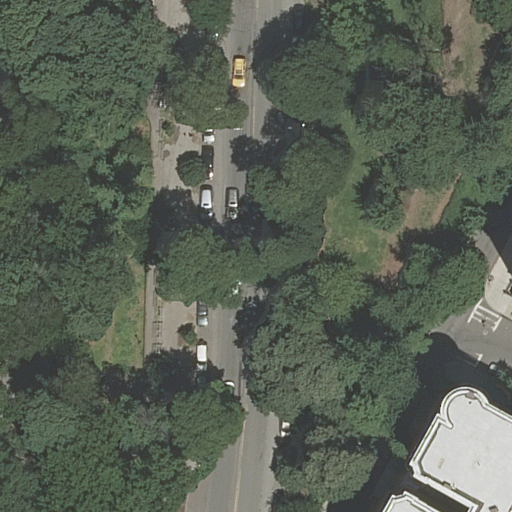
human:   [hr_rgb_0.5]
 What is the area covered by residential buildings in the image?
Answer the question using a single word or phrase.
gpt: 678m2

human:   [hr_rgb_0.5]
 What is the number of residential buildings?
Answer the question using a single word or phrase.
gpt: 1

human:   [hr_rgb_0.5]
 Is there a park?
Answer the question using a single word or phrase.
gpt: yes

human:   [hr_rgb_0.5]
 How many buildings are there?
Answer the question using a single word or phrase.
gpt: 1

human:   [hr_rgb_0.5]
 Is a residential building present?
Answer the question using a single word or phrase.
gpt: yes

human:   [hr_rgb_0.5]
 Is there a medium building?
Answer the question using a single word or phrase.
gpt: no

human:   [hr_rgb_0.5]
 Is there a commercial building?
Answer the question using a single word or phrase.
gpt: no

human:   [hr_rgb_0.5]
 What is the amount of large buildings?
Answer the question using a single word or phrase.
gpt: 1

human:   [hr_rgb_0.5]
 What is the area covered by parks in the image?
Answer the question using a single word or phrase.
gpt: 3958m2

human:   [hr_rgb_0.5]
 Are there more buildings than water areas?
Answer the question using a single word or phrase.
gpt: yes

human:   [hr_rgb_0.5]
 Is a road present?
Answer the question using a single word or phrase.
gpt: yes

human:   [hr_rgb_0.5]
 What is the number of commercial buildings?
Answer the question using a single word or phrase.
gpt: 0

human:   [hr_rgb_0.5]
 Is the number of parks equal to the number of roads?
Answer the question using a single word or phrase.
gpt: no

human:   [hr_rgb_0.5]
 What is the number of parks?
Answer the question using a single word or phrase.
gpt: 1

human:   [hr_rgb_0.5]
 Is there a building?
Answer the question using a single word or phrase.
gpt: yes

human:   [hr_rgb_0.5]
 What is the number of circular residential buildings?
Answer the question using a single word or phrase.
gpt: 0

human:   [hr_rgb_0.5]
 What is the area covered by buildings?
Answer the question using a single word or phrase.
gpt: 678m2

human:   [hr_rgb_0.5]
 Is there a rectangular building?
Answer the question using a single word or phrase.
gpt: no

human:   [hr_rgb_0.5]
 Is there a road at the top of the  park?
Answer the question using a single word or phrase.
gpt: no

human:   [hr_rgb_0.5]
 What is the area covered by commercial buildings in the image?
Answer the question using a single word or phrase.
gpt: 0m2

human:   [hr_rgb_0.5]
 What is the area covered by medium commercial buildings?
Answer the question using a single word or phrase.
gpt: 0m2

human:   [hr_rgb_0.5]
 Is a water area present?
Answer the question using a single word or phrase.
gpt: no

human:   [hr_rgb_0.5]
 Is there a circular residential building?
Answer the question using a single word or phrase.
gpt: no

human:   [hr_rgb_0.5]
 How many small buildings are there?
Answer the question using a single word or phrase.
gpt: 0

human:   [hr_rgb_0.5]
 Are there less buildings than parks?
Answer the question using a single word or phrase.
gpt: no

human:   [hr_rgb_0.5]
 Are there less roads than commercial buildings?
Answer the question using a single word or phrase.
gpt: no

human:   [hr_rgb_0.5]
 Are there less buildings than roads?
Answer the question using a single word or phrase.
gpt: yes

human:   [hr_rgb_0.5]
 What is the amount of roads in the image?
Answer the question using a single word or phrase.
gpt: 4

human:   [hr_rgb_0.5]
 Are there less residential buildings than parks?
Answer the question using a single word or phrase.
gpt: no

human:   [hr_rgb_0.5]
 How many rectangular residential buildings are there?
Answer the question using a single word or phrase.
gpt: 0

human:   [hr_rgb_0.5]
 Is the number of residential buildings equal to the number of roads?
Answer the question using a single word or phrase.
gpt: no

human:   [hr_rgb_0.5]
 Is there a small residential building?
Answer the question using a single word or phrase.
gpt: no

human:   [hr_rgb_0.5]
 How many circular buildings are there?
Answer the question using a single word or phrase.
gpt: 0

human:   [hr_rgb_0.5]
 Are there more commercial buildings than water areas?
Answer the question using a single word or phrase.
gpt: no

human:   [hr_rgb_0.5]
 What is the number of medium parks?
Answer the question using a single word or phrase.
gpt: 0

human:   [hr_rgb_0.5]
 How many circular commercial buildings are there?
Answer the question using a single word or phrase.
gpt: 0

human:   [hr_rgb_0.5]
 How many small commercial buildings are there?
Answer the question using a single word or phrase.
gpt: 0

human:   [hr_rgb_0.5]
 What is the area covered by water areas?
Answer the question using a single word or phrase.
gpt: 0m2

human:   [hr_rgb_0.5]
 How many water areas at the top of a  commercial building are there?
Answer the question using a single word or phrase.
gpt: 0

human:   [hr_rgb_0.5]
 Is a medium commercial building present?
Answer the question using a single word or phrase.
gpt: no

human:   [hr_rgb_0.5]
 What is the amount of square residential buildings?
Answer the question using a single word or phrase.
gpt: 0

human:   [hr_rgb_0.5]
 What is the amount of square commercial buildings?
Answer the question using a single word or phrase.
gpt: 0

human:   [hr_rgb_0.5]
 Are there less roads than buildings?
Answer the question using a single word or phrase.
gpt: no

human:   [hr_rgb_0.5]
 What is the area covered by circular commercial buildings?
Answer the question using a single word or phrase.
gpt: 0m2

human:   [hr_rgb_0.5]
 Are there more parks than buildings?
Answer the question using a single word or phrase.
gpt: no

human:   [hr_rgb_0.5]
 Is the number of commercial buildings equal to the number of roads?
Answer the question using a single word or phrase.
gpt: no

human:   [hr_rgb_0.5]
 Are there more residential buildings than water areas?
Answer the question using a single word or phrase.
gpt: yes

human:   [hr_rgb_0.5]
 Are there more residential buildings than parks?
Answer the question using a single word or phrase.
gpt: no

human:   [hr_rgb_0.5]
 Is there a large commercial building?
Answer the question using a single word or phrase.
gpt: no

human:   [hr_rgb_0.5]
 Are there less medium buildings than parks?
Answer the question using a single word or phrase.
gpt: yes

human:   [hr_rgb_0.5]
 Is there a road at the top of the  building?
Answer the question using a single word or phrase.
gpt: yes

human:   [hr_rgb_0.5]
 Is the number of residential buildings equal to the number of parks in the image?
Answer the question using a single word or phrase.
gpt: yes

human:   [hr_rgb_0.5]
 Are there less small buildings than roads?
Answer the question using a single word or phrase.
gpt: yes

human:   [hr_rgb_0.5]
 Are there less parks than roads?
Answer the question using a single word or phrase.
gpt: yes

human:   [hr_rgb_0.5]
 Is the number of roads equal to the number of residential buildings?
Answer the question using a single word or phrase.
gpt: no

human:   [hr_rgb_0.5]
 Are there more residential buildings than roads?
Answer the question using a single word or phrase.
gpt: no

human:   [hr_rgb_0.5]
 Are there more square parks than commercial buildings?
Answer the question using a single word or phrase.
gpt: no

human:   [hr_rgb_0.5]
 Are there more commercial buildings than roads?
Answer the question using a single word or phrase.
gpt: no

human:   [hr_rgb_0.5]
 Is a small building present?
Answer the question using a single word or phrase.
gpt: no

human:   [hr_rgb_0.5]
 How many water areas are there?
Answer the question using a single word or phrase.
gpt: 0

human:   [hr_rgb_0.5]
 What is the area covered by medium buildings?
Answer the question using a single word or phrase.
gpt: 0m2

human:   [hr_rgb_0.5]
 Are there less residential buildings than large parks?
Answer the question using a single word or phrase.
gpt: no

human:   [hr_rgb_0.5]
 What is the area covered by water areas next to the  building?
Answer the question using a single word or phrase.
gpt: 0m2

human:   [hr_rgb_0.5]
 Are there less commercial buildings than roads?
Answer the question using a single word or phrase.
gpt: yes